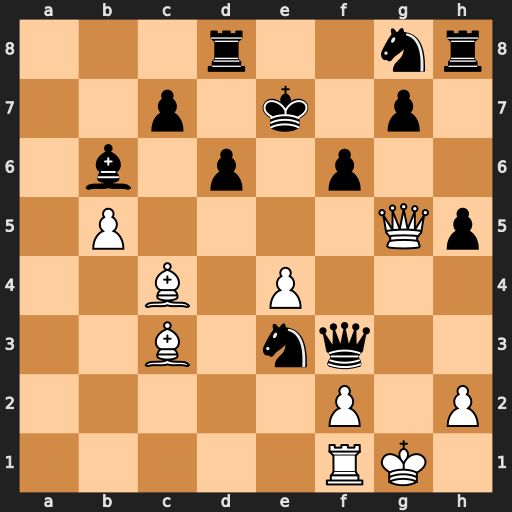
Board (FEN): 3r2nr/2p1k1p1/1b1p1p2/1P4Qp/2B1P3/2B1nq2/5P1P/5RK1
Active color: w
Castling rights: -
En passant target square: -
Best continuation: Qxg7+ Ke8 Qf7#